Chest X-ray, AP view. Patient: 51 years old, sex F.
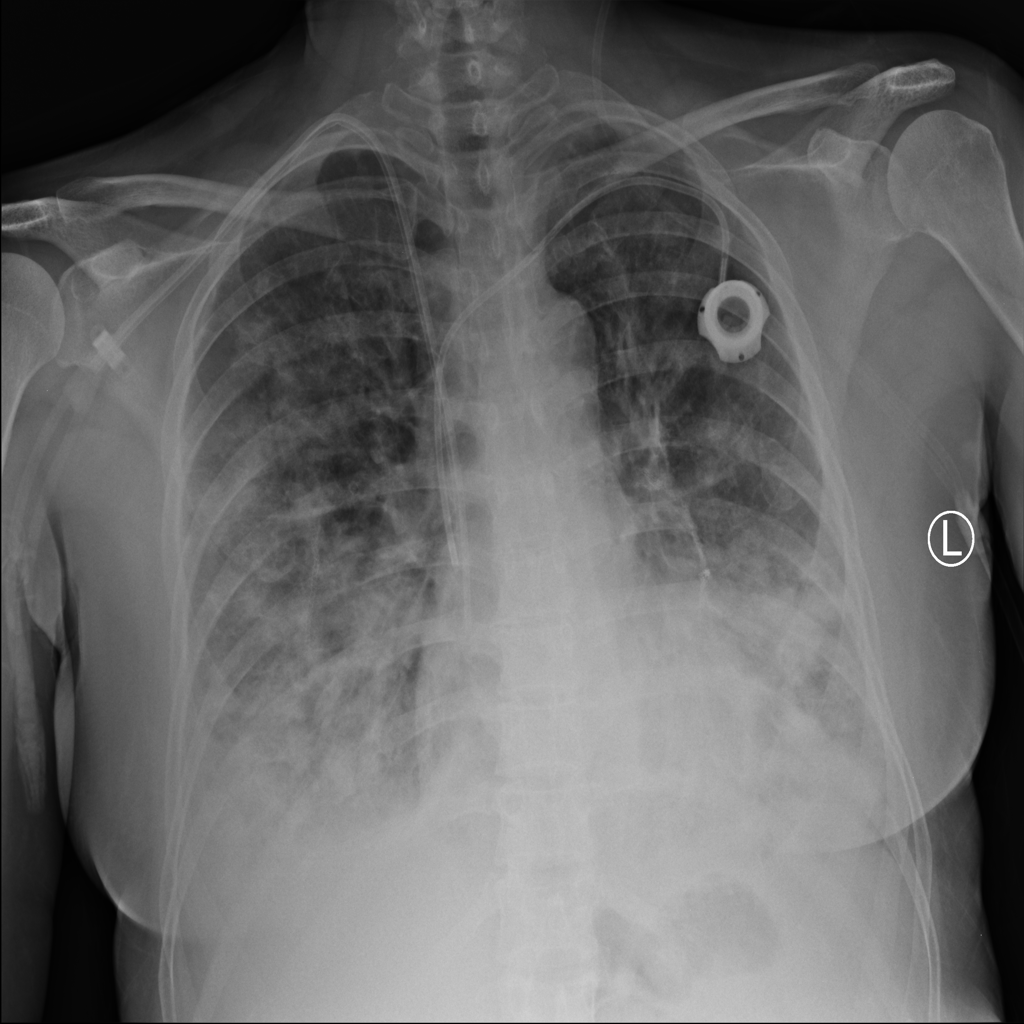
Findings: Pneumonia